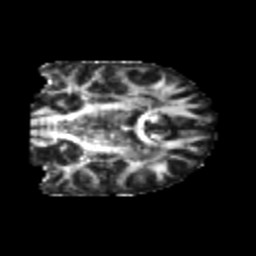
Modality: FA
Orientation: coronal
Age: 22
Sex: female
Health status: healthy
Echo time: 0.074 s